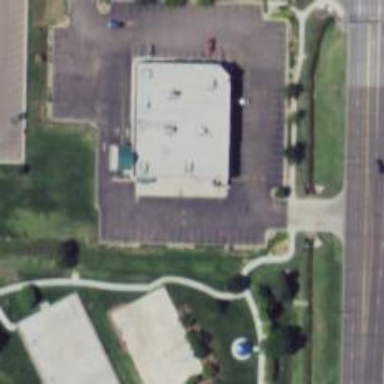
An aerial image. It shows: Pharmacy providing healthcare services.